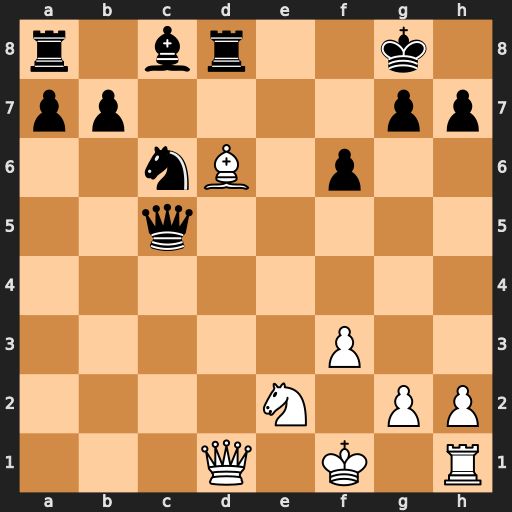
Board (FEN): r1br2k1/pp4pp/2nB1p2/2q5/8/5P2/4N1PP/3Q1K1R
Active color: w
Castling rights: -
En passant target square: -
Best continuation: Qb3+ Kh8 Bxc5